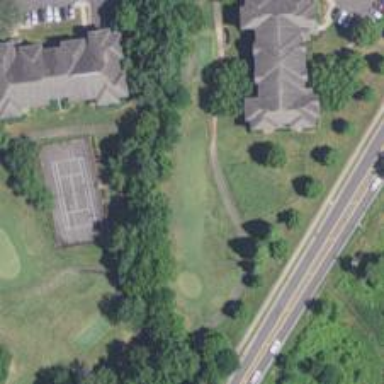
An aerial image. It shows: Golf hole.